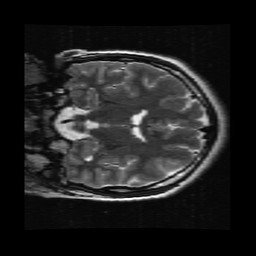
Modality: T2w
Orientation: coronal
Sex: female
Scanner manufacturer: ge
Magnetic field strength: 3 T
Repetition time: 5 s
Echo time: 0.1017 s